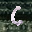
Label: 6